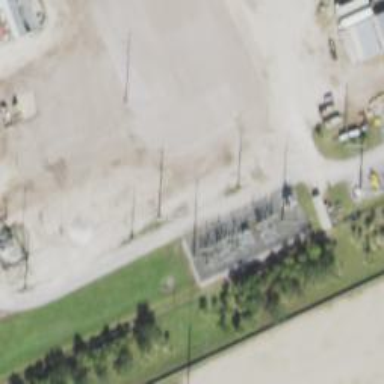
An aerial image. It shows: Switch used for power control.